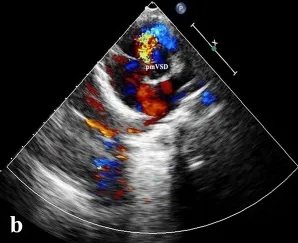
Echocardiography and DSA imaging. (c) DSA image showing left to right shunt through the pmVSD in the left anterior oblique position.
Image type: radiology (ultrasound)